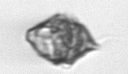
Label: Kryptoperidinium_triquetrum